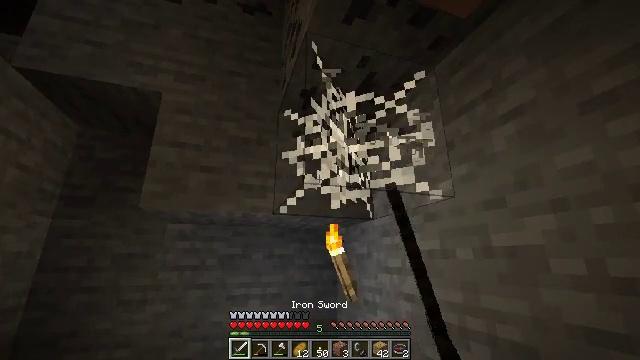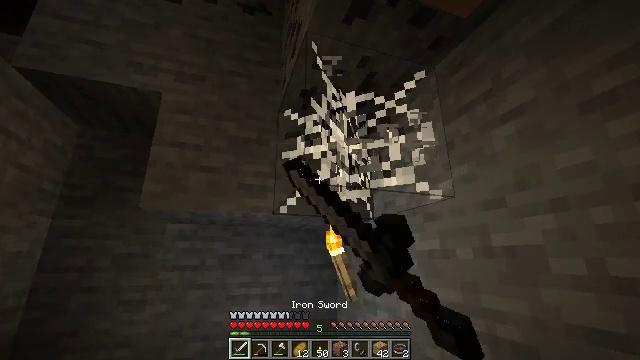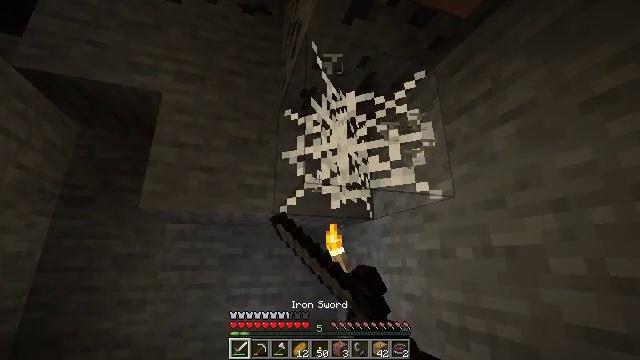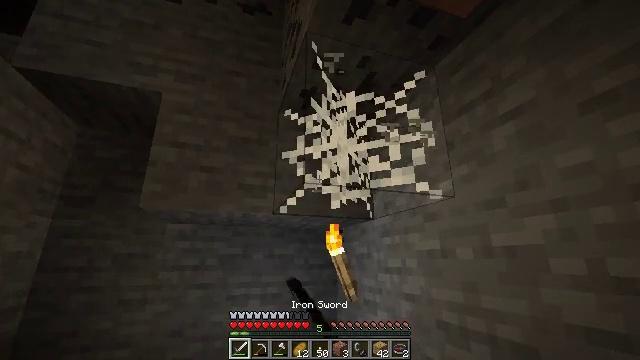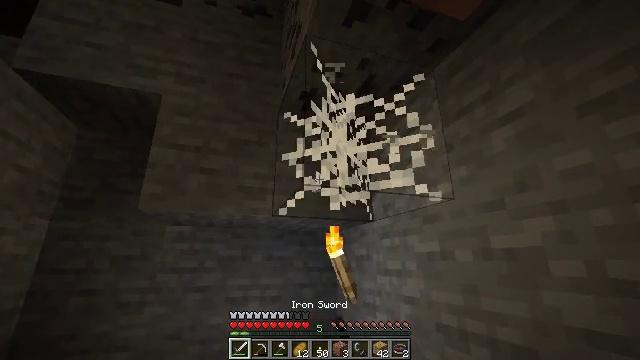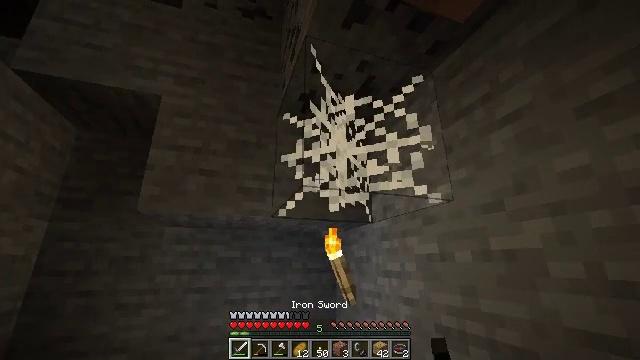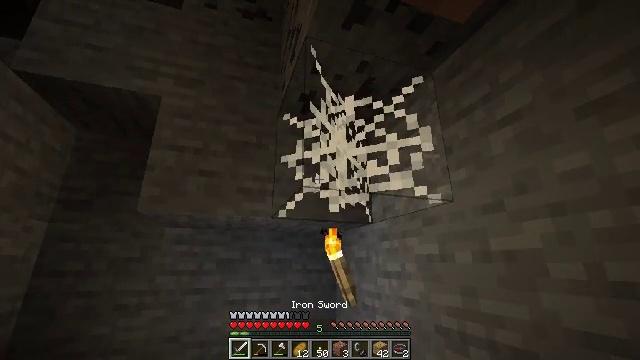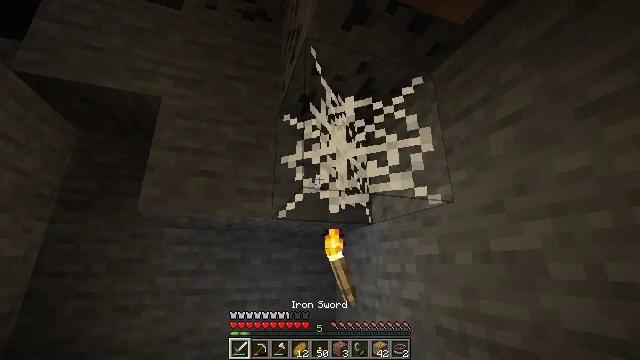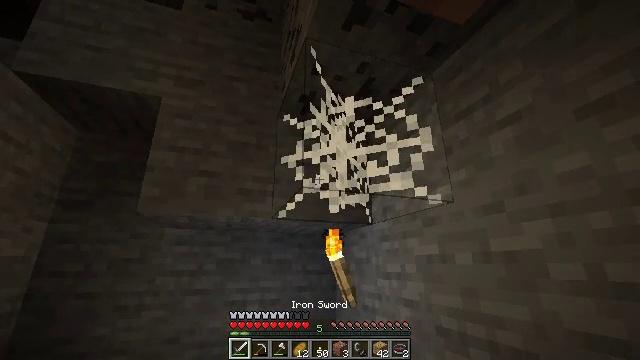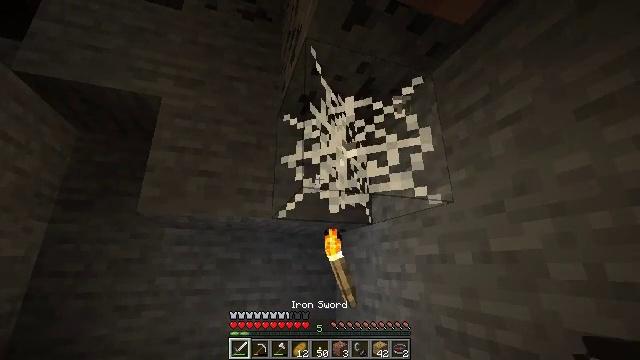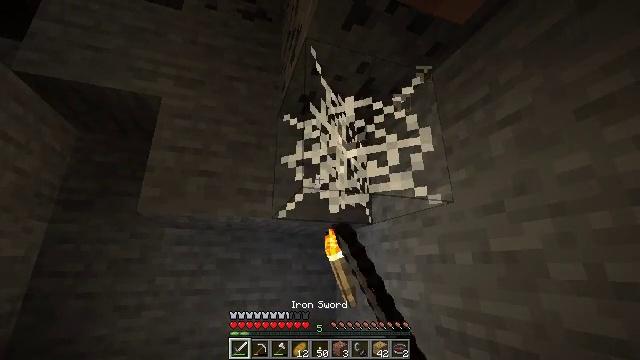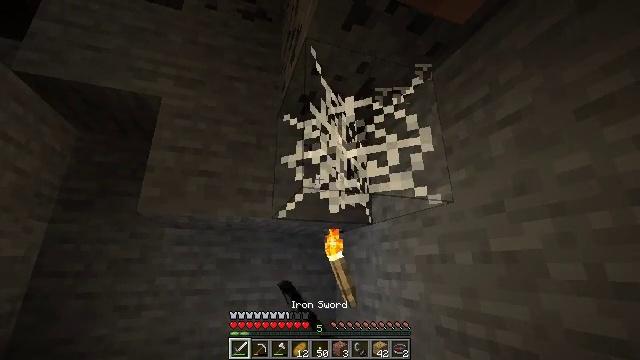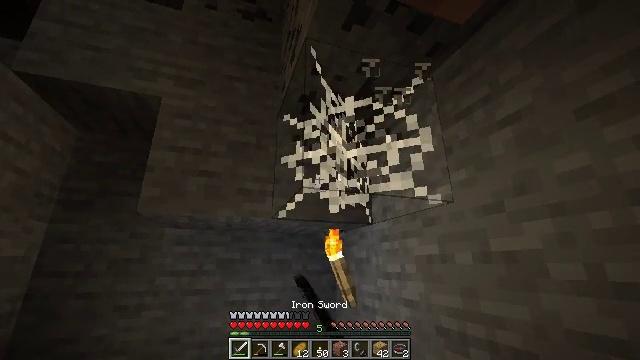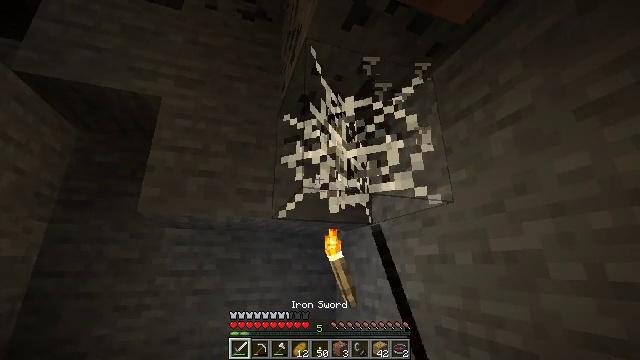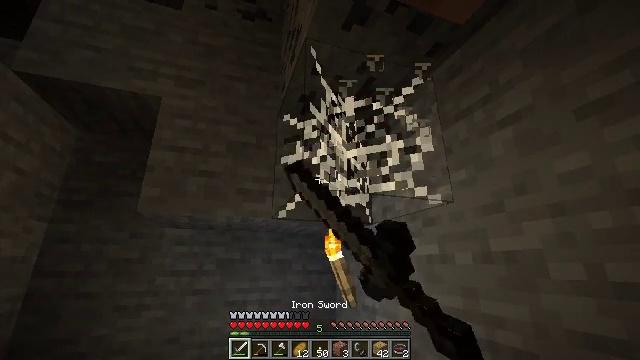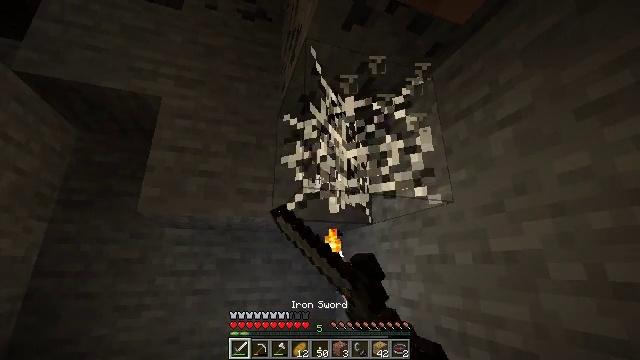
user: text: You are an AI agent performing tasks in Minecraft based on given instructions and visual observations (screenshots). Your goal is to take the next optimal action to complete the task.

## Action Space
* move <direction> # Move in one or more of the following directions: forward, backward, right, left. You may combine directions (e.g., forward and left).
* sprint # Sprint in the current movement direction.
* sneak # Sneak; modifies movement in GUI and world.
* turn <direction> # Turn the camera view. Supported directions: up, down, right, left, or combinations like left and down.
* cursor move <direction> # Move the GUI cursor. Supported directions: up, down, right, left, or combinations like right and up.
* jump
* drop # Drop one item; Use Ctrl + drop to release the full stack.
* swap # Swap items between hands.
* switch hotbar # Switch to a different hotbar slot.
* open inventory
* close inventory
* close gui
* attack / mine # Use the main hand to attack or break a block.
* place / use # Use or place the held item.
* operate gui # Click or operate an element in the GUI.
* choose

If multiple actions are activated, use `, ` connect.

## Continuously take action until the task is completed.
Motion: motion action
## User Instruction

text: Remove the cobweb to avoid getting stuck.
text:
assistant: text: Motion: attack / mine
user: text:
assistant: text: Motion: no_op
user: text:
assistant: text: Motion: no_op
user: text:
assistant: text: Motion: no_op
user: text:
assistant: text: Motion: no_op
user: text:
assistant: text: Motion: no_op
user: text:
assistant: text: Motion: no_op
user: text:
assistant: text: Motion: no_op
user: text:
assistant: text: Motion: attack / mine
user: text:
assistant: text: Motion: attack / mine
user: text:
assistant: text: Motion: attack / mine
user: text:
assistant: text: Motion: attack / mine
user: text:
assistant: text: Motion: attack / mine
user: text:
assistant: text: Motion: attack / mine
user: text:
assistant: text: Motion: attack / mine
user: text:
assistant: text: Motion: attack / mine
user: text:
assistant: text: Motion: attack / mine
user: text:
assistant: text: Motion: attack / mine
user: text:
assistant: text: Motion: attack / mine
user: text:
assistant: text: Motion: attack / mine
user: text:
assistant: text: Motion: no_op